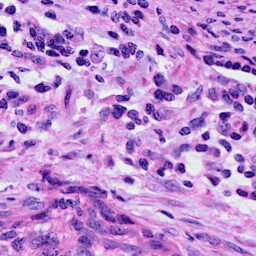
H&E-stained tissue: Cervix